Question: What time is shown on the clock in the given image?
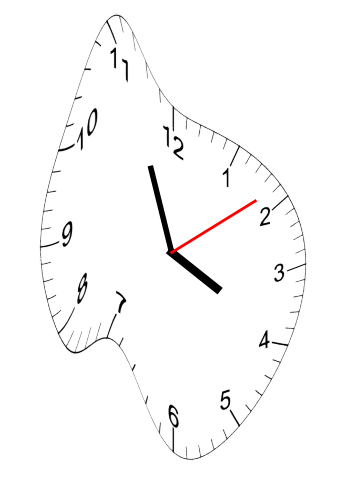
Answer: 03:56:09